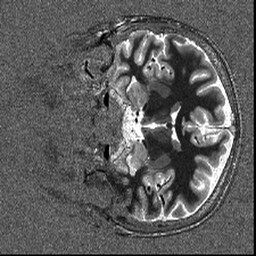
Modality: T1map
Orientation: coronal
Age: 26
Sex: female